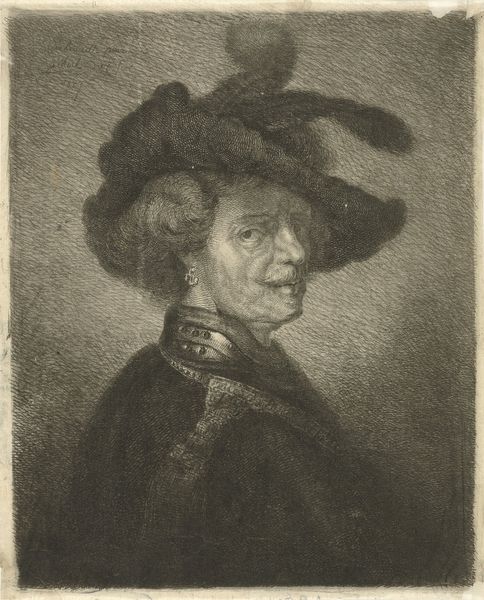
Titel: Tronie van een man met gevederde baret
Künstler: Johannes Mock
Standort: Amsterdam
Institution: Rijksmuseum
Schlagwörter: dunkel, feder, mann, schatten, umhang, weiß, frau, grau, hell, hut, nase, ohrring, schwarz, zeichnung, blick, bart, mütze, schnurrbart, barock, federn, gesicht, kragen, rembrandt, portrait, porträt, mantel, rokkoko, lippen, locken, rokoko, schulter, seitlich, papier, grafik, schnurbart, seitenansicht, linie, druck, druckgraphik, schwarzweiss, schraffur, radierung, stich, seite, ohring, schtten, ht, überschulter, rückwärtig, hüftporträt